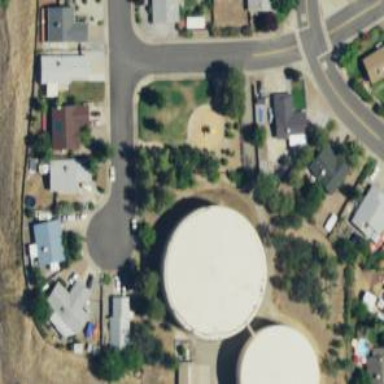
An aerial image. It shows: Storage tank used for water storage.